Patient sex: M
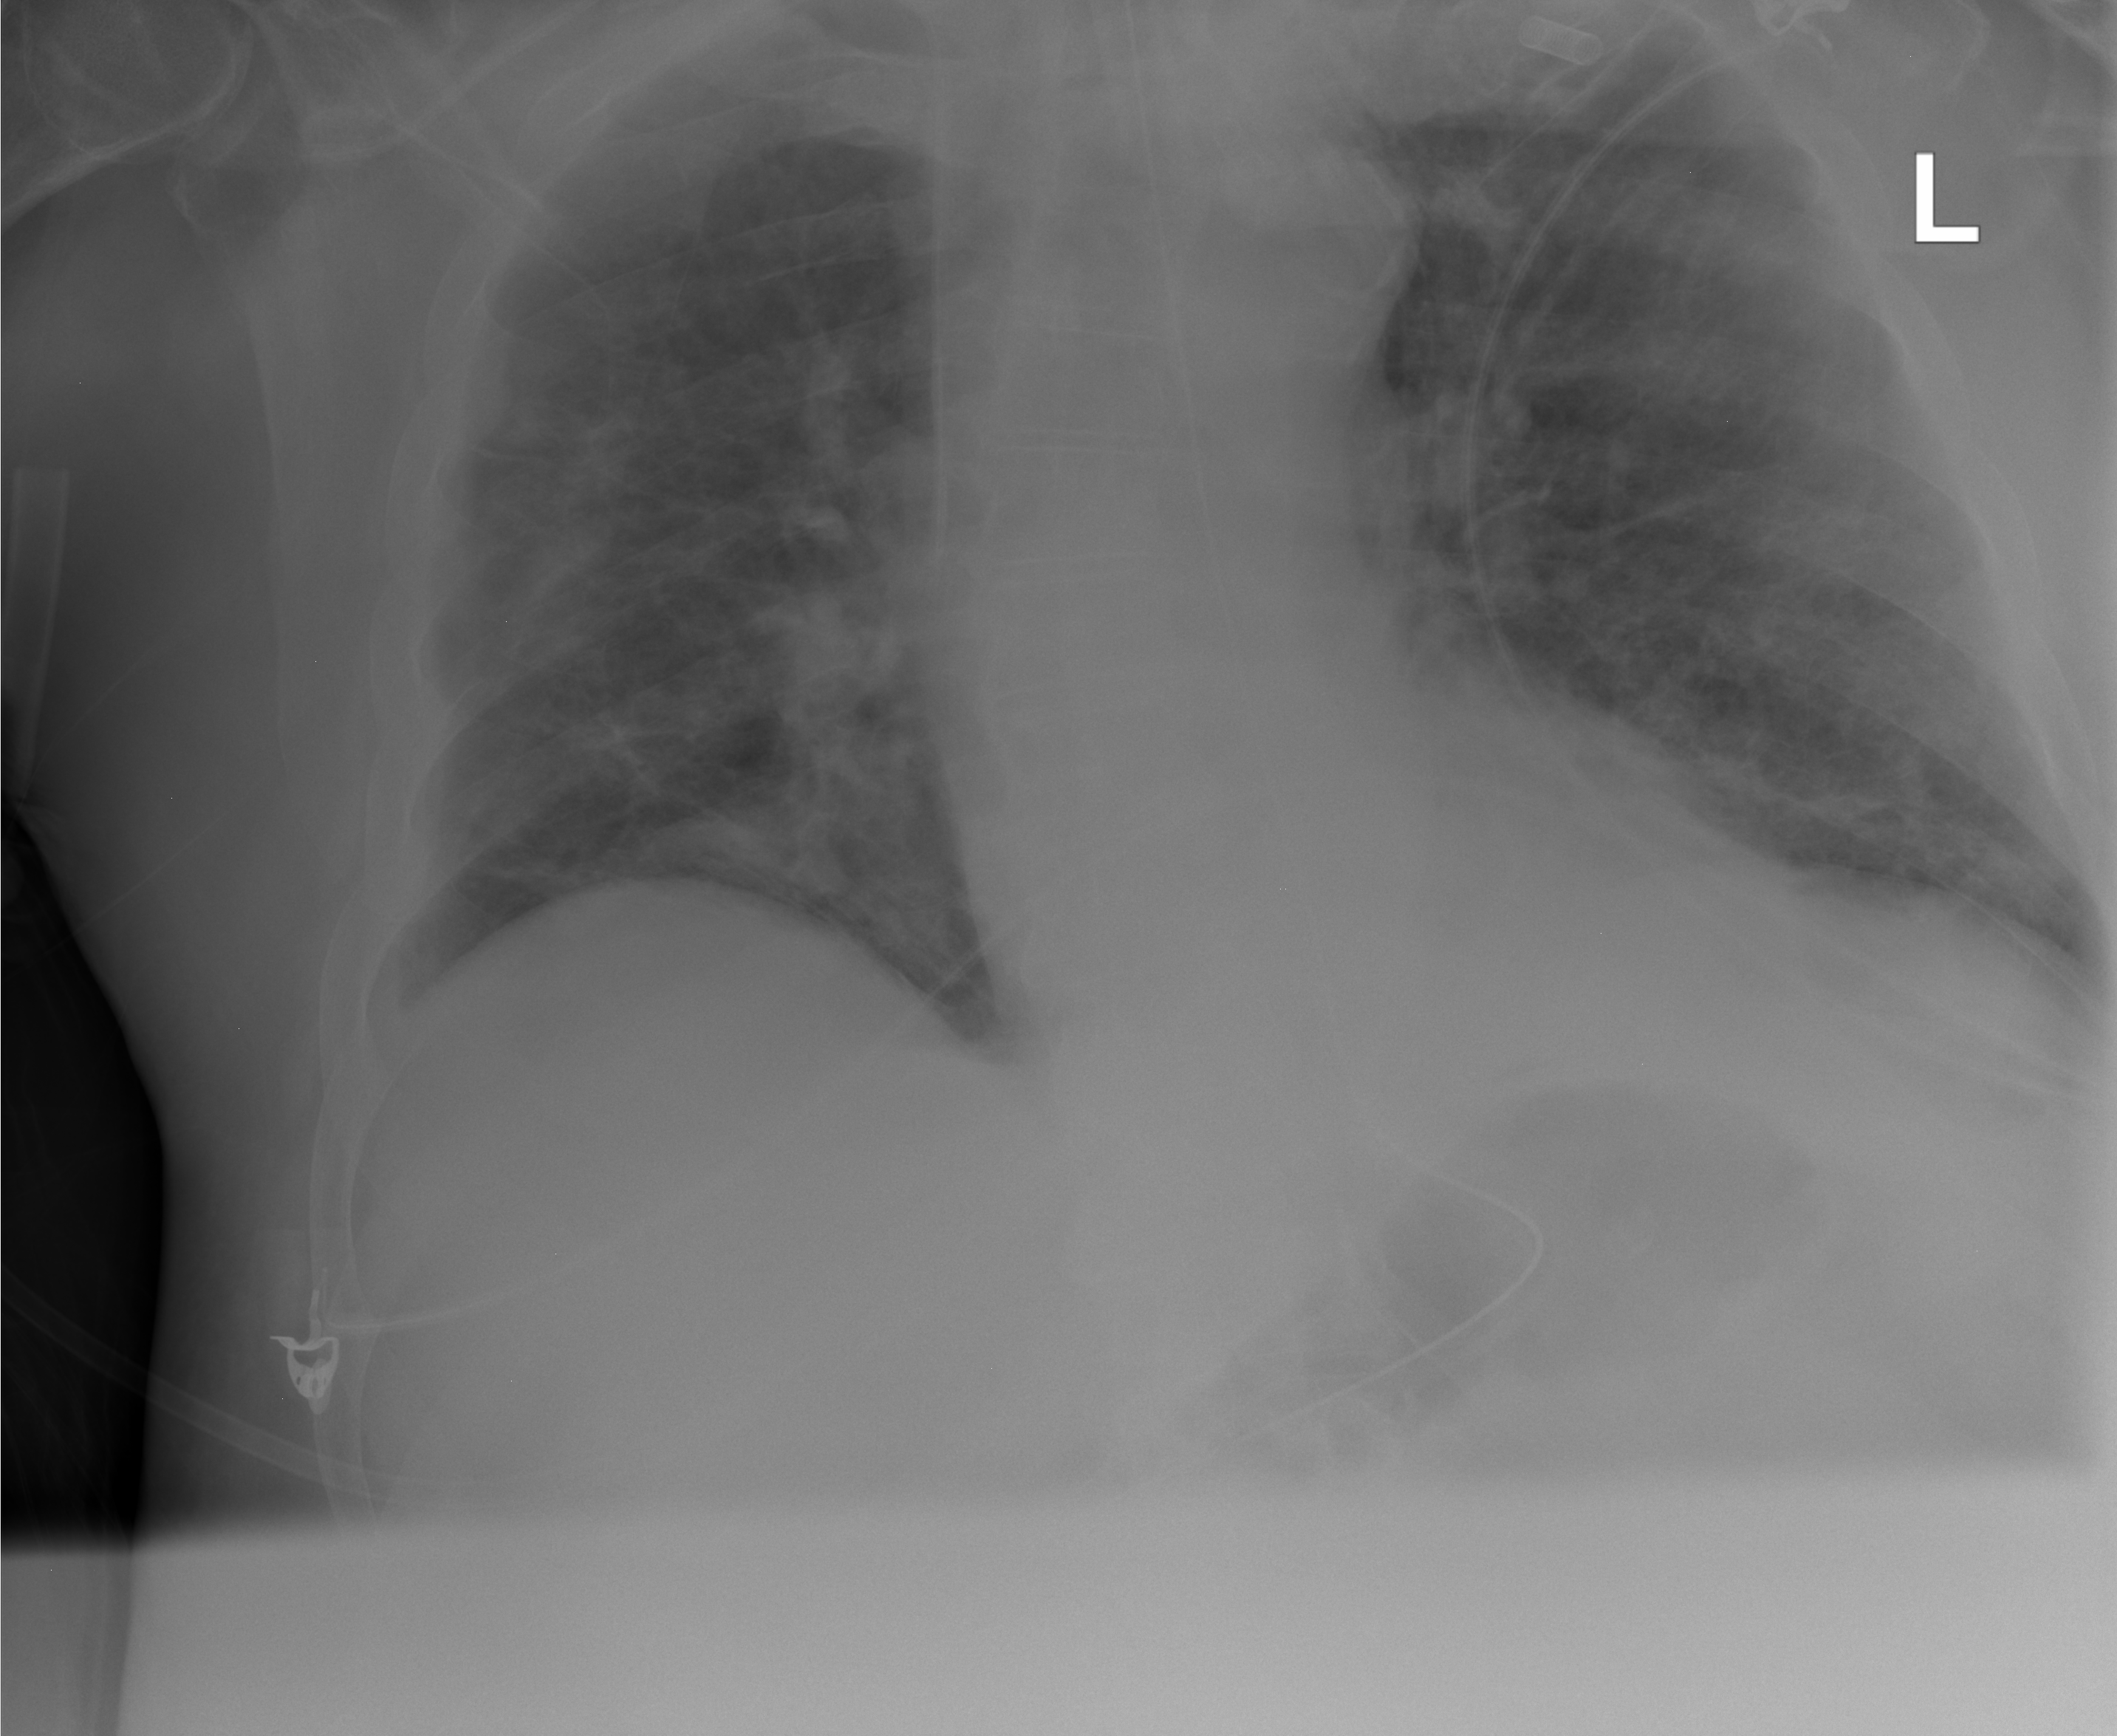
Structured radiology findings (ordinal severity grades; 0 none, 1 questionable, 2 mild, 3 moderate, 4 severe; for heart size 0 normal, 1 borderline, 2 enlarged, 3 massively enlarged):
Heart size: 0
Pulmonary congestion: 2
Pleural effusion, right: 2
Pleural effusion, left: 0
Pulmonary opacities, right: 2
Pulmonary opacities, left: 0
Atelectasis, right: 2
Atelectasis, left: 2